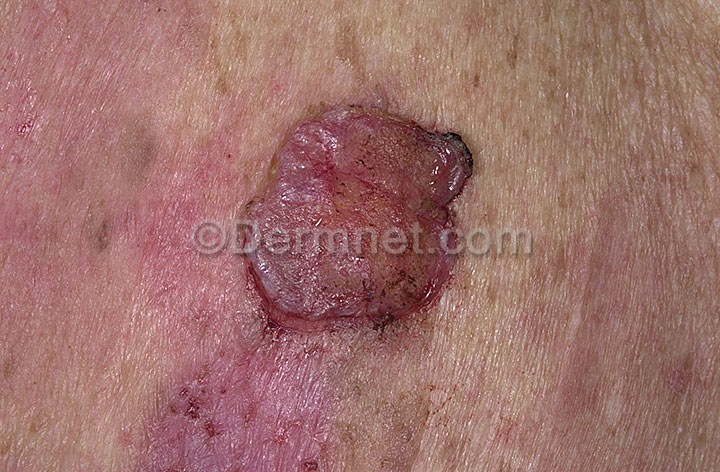
Disease: Actinic Keratosis Basal Cell Carcinoma and other Malignant Lesions